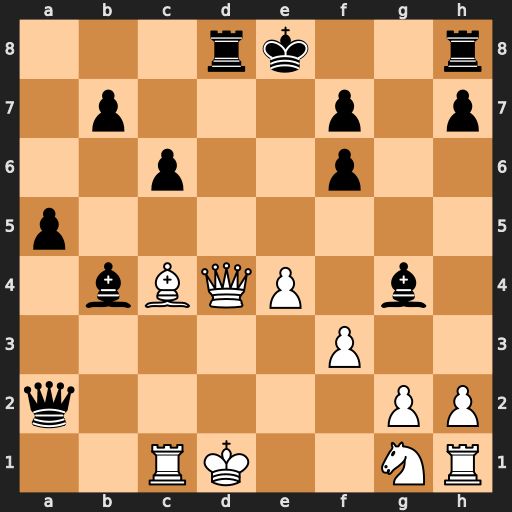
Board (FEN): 3rk2r/1p3p1p/2p2p2/p7/1bBQP1b1/5P2/q5PP/2RK2NR
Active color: w
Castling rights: k
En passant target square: -
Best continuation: Qxd8+ Kxd8 Bxa2